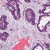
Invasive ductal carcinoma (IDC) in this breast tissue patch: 1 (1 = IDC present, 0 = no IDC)